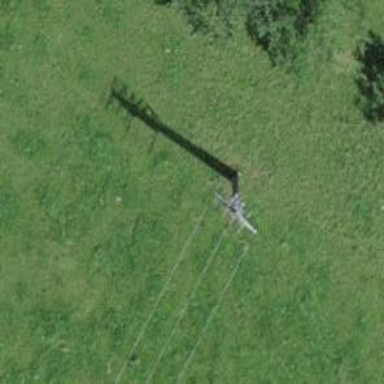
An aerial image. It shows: Minor power line.